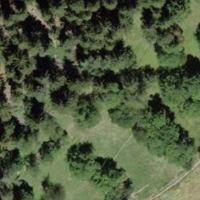
EUNIS habitat code: 48
Species observed at this site:
Antaxius pedestris
Oecanthus pellucens
Pseudochorthippus parallelus
Omocestus rufipes
Stauroderus scalaris
Oedipoda caerulescens
Nemobius sylvestris